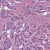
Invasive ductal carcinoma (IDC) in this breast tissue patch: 1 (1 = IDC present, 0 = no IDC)